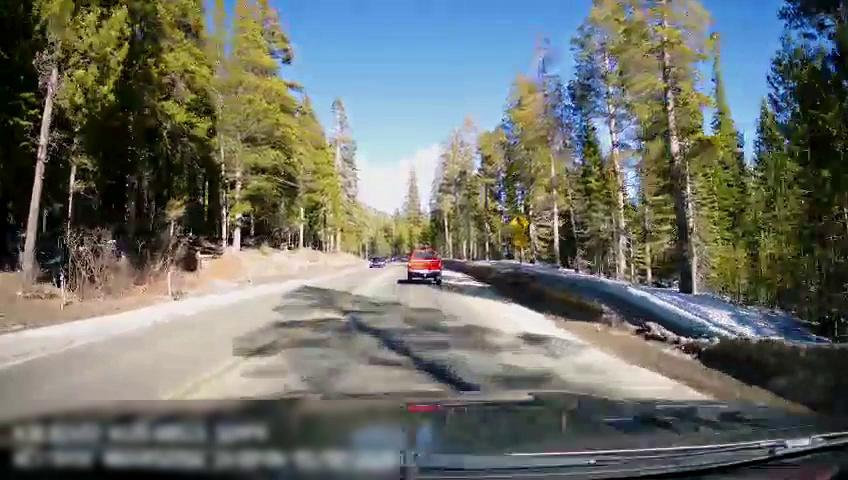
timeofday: Day
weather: Sunny
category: Drivable Space
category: Vehicles | Car
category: Vehicles | Truck
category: Lanes | Opposite Lane
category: Traffic | Signs
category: Traffic | Signs